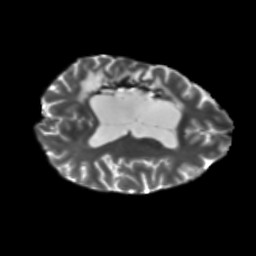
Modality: T2w
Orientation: axial
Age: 31
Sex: female
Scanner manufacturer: siemens
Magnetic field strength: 3 T
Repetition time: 5.25 s
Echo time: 0.08 s